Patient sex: F
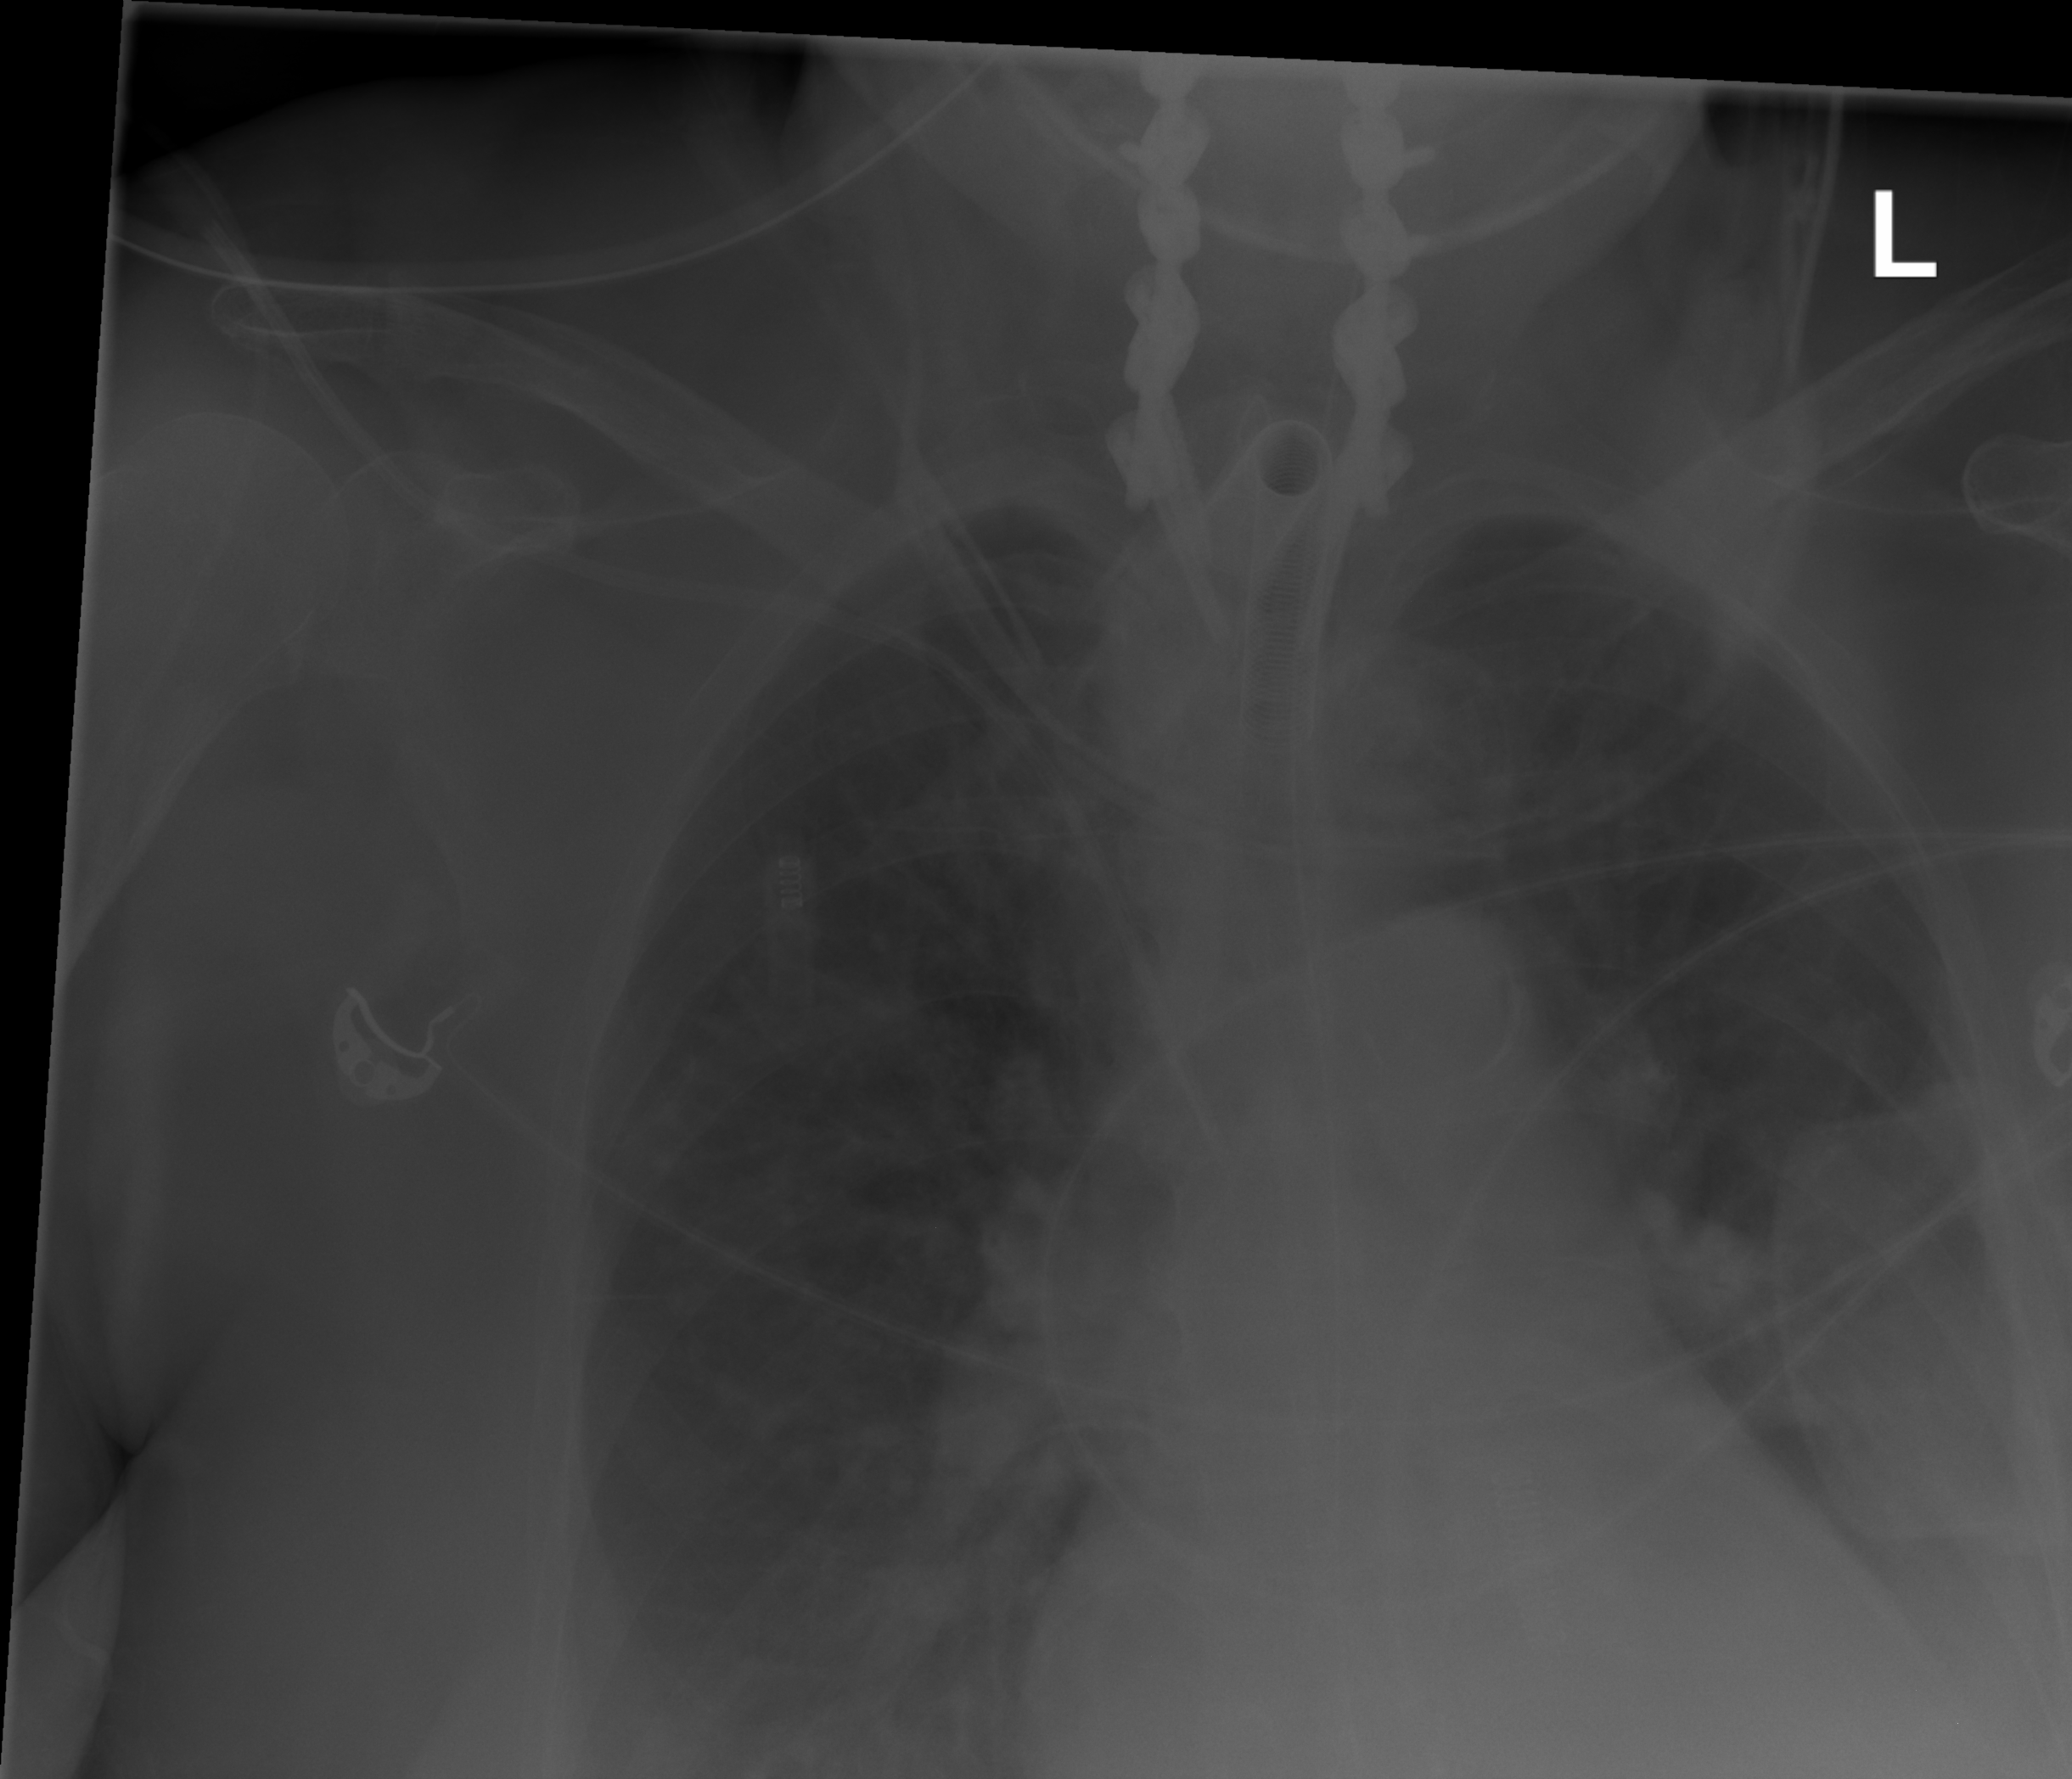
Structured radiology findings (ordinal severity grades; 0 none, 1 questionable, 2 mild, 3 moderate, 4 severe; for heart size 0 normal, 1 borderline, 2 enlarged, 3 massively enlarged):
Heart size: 2
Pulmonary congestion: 2
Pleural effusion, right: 2
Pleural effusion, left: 2
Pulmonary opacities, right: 1
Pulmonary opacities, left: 0
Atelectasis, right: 2
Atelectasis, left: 0